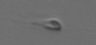
Label: flagellate_morphotype3